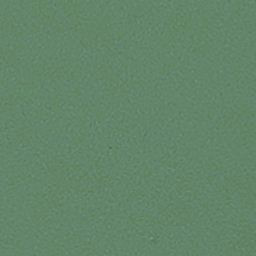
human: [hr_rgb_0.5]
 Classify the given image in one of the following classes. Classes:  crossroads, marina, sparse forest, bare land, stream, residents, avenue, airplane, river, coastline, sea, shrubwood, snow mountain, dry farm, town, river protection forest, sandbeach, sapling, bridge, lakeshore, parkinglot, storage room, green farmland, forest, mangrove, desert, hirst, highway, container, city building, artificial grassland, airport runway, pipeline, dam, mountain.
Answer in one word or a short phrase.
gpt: sea